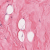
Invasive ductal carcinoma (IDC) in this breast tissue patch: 0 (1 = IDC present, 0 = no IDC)